Question: What is the value of this measurement?
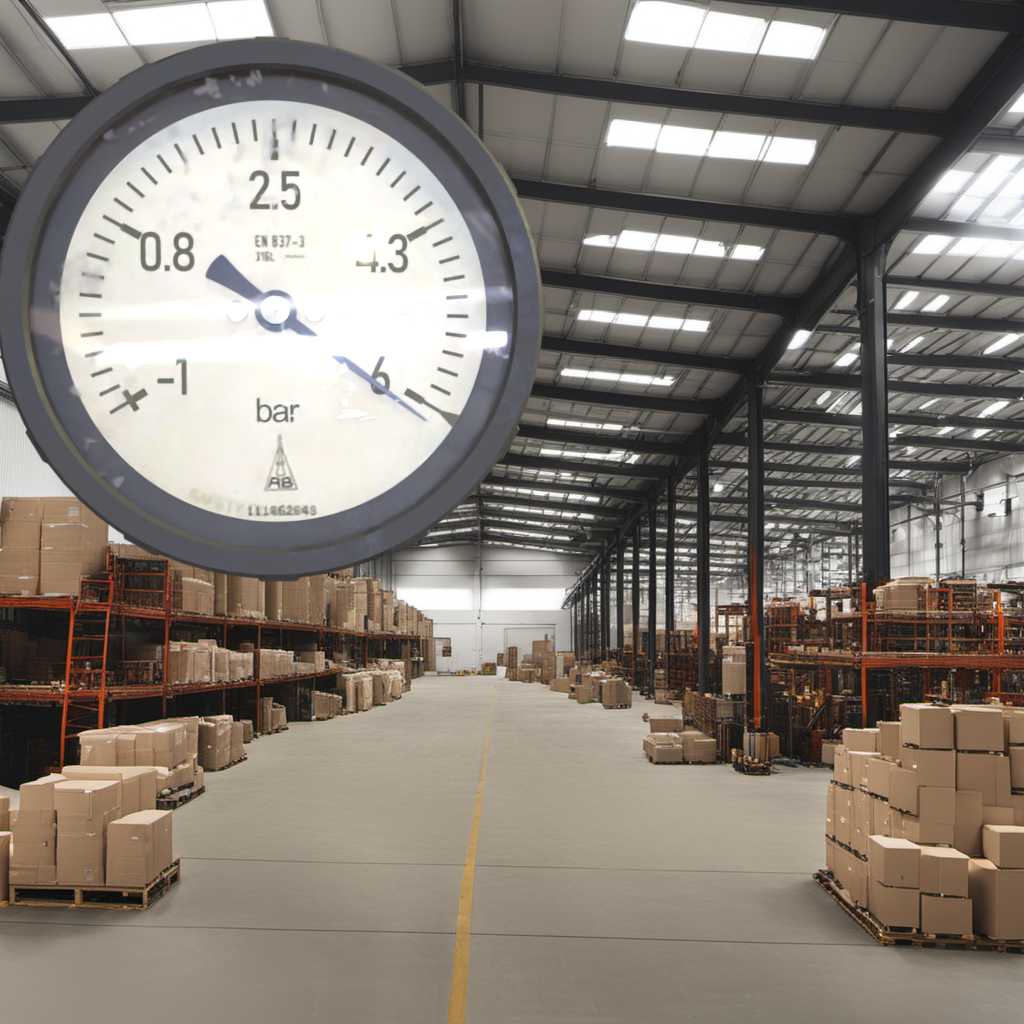
Answer: The result is 6.13
Question: What is the reading range of this measurement?
Answer: The range is from -1 to 6
Question: What is the minimum and maximum value range of the measurement in the image?
Answer: The minimum value is -1 and the maximum value is 6